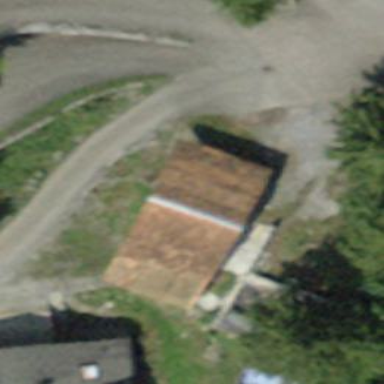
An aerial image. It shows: Rural barn.